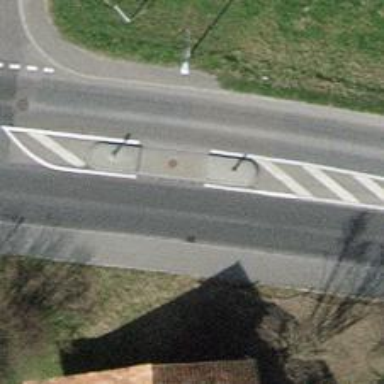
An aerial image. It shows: Unmarked crossing with pedestrian island.